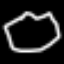
Label: octagon